Question: Today's trend in apps includes flat designs, and now I am doing an app that follows with this trend. My problem now is how to create a UIAcionSheet that match with my App Screen's flat UI Design. In relation with this, I saw Instagram's action sheet and I found it interesting. I wish to have that design in my app. Anyone knows how to implement this in ios apps? I have provided a screen shot from instagram app.
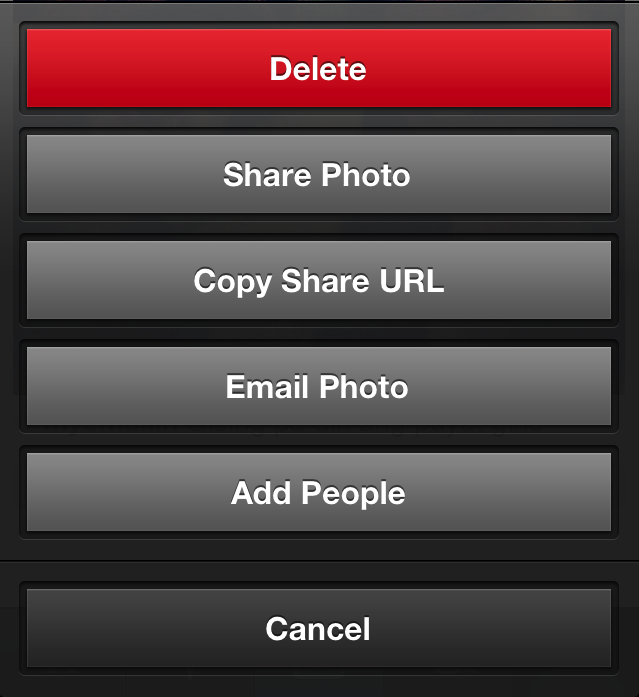
Answer: You can use RDActionSheet from git
<URL>
I hope it will help you..!!